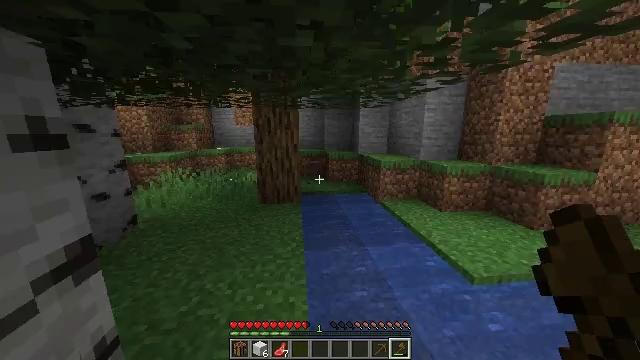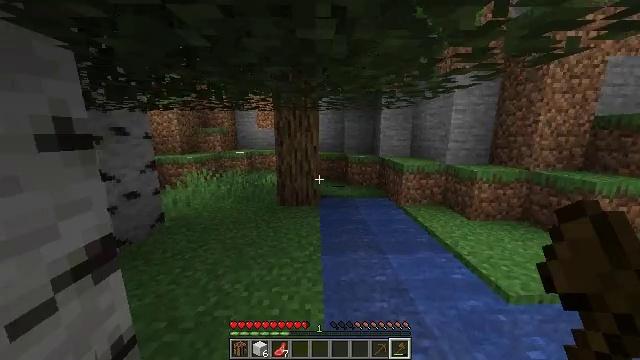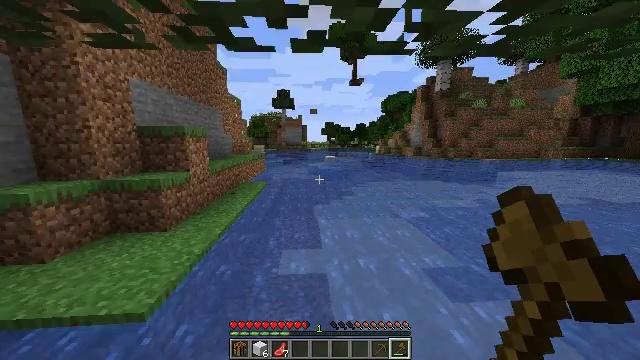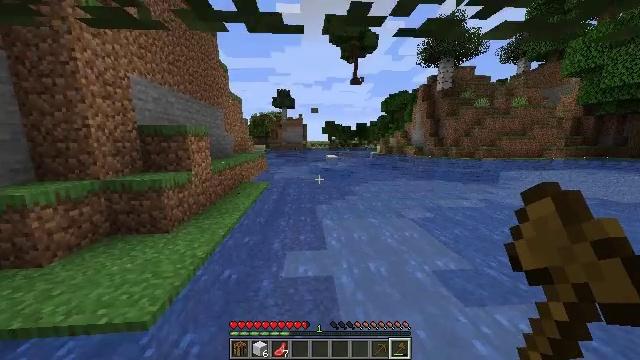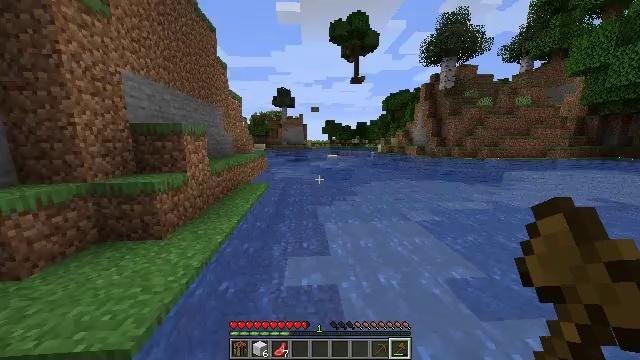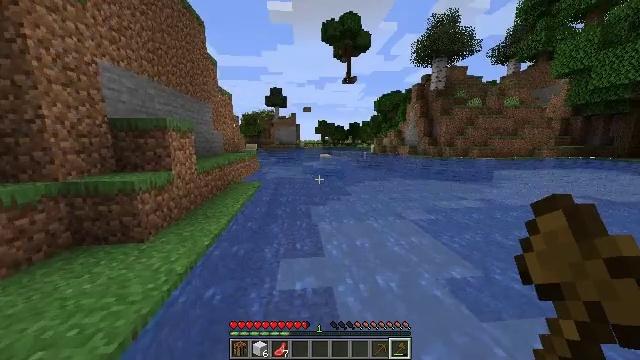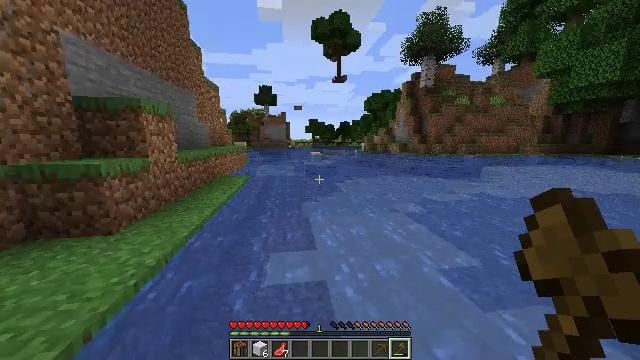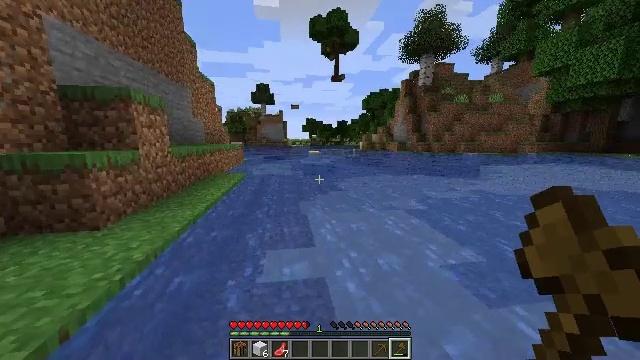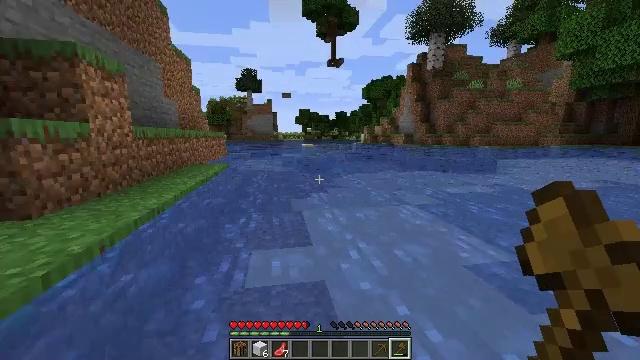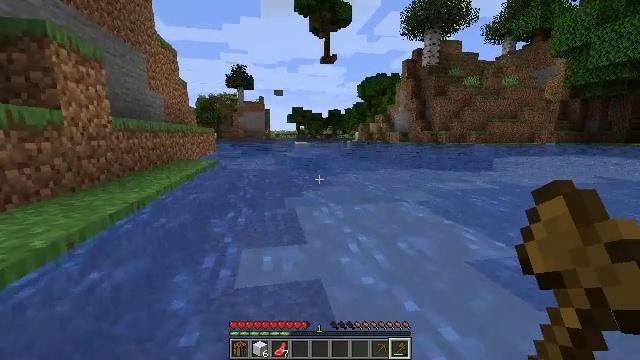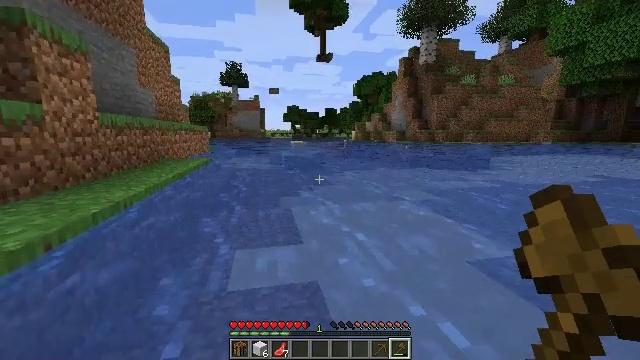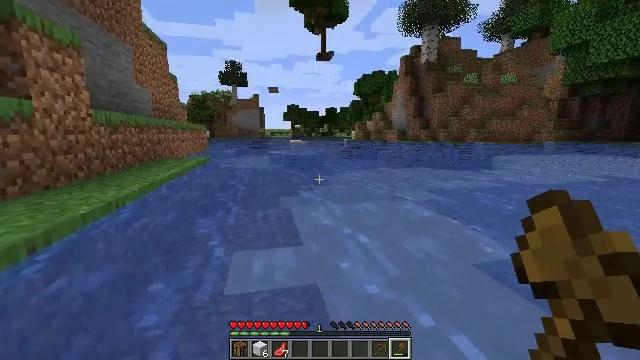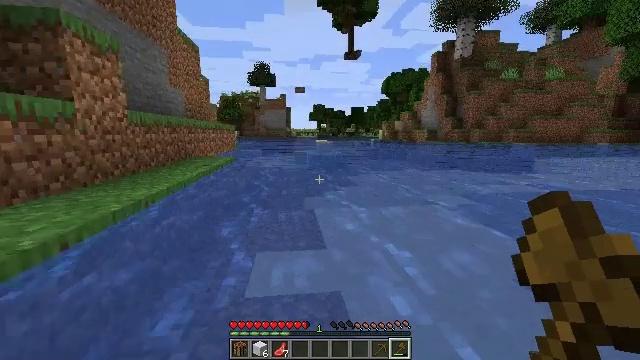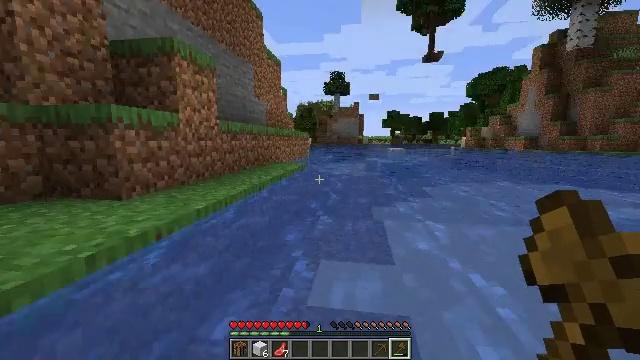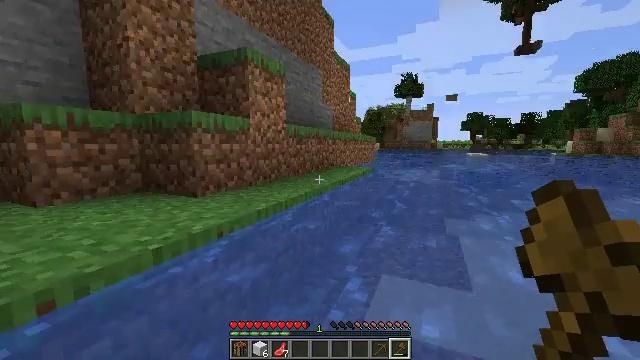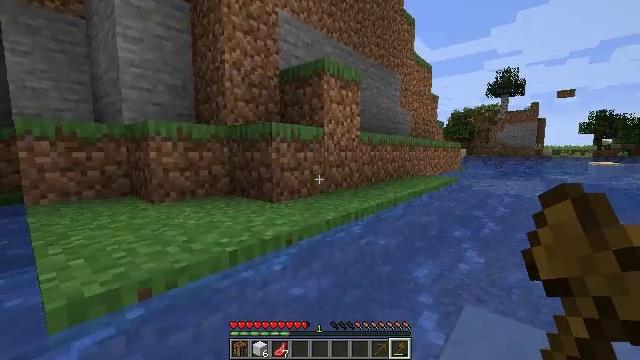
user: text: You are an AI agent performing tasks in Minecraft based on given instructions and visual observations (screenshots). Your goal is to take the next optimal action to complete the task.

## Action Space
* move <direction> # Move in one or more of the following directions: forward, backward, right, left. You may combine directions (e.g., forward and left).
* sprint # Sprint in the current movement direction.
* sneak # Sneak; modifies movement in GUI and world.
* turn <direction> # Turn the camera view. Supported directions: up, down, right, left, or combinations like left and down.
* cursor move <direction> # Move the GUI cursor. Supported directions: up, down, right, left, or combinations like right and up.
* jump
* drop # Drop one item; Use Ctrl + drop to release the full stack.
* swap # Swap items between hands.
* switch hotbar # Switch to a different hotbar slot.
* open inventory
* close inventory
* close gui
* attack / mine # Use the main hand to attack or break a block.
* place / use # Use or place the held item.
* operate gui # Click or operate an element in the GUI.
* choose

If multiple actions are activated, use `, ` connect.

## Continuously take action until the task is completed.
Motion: motion action
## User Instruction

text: Collect kelp plant from the sea.
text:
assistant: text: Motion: move forward, sprint
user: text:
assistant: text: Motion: move forward, sprint, turn right and up
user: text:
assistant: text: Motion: move forward
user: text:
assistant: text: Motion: move forward
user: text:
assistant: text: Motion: move forward, sprint, turn right
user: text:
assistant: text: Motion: move forward, sprint, turn right
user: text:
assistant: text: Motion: move forward, sprint
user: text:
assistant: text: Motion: move forward, sprint, turn right
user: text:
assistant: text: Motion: move forward, turn right
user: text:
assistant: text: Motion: move forward
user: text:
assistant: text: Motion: move forward
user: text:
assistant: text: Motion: move forward, turn left
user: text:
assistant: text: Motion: move forward, turn left and up
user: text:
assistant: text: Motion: move forward, turn left and up
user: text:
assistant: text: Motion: move forward, turn left and up, jump
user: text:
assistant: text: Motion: move forward, turn left, jump
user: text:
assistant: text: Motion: move forward, jump
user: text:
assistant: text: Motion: move forward, jump
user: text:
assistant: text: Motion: move forward, jump
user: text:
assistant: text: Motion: move forward, jump
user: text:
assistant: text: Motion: move forward, jump
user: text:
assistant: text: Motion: move forward, jump
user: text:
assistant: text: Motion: move forward, jump
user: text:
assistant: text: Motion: move forward, jump
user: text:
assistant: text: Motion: move forward, jump
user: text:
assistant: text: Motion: move forward, jump
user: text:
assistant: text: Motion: move forward, jump
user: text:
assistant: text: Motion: move forward, sprint, jump
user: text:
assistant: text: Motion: move forward, sprint, jump
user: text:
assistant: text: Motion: move forward, sprint, jump